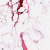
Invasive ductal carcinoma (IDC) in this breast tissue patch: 0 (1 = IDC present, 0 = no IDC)